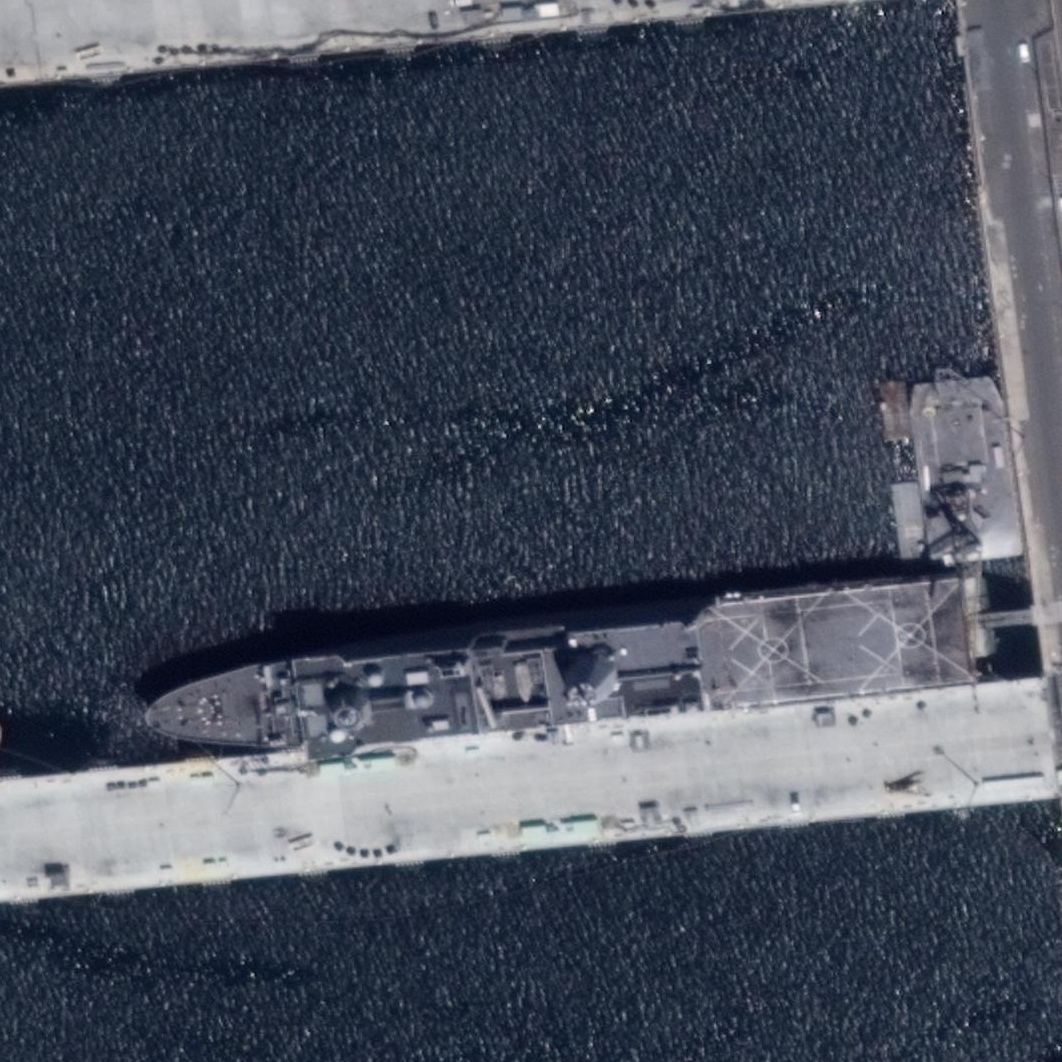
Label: combat